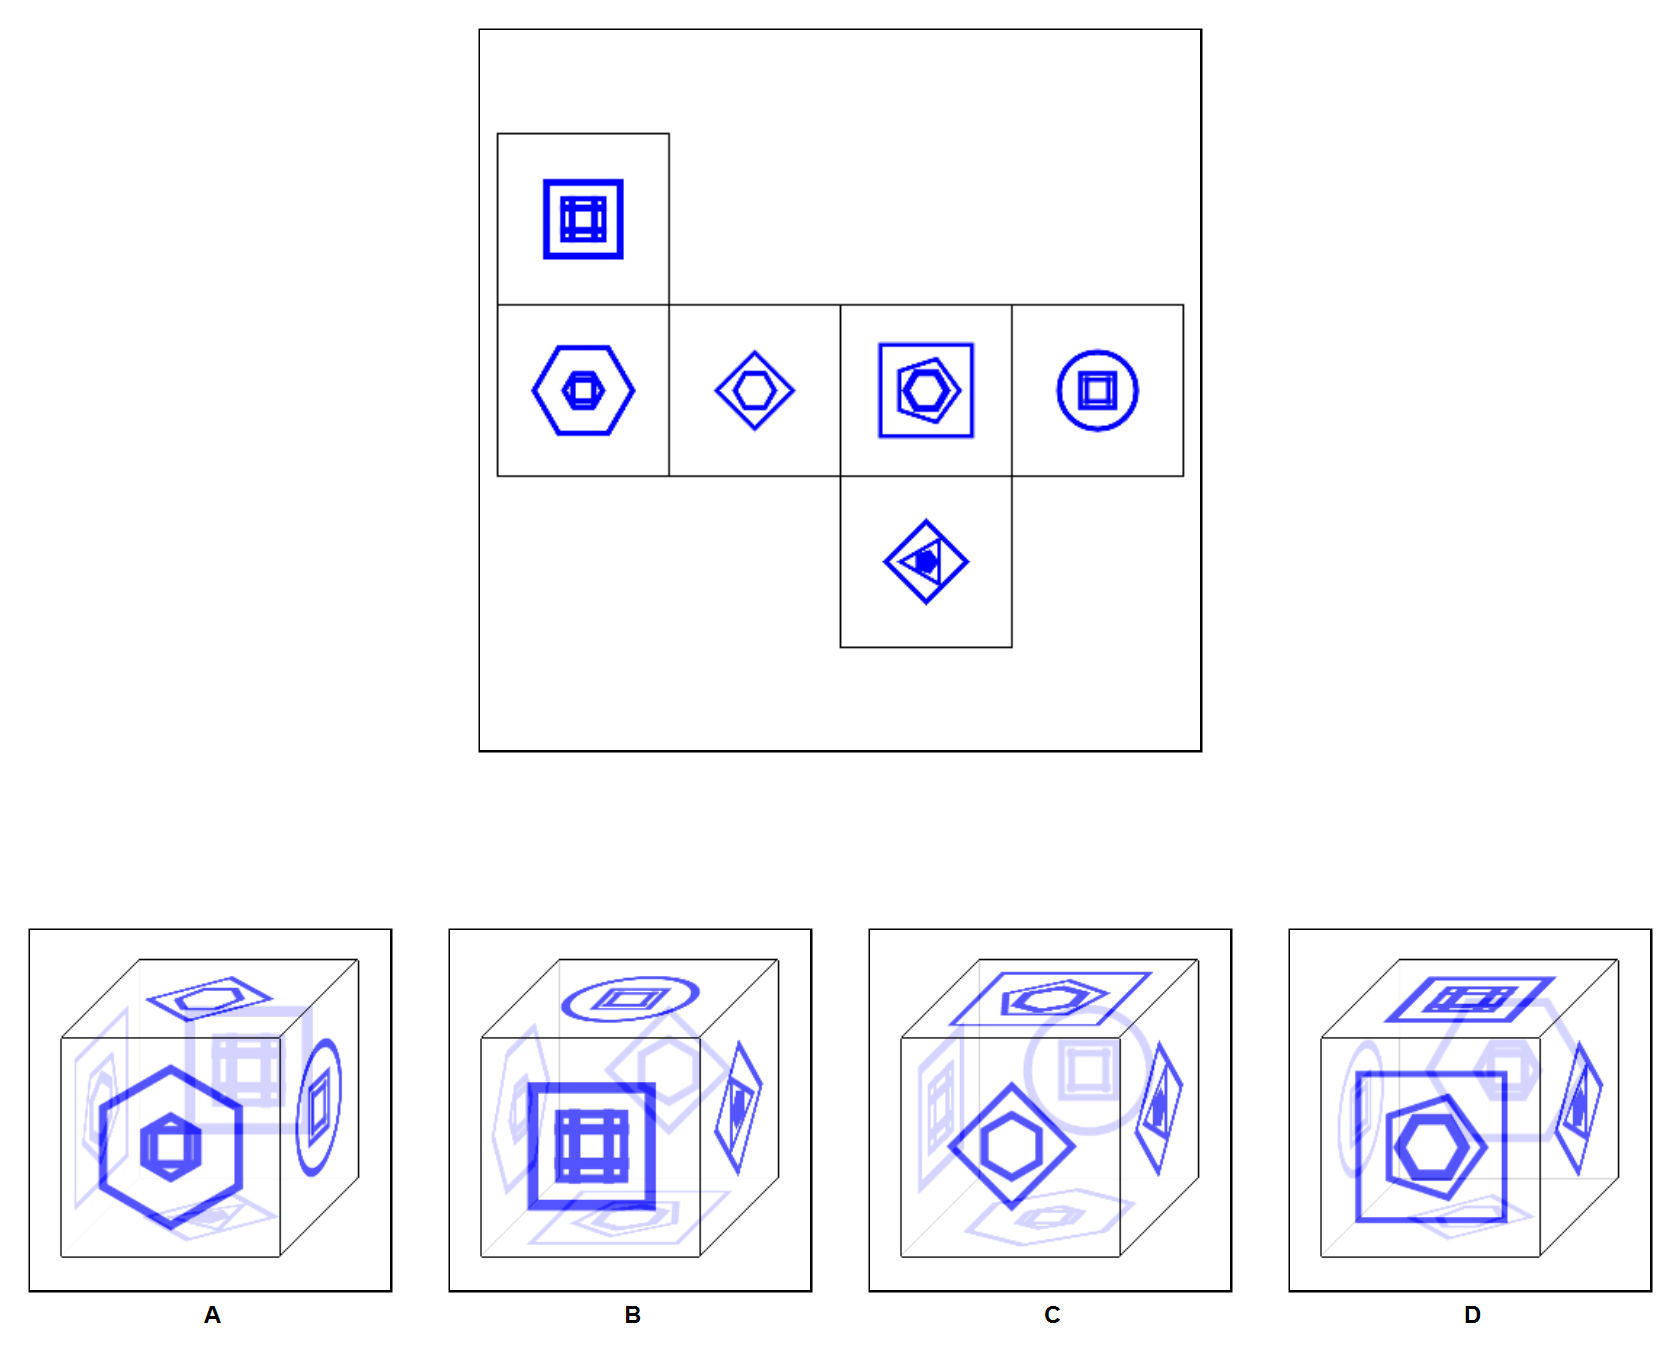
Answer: C